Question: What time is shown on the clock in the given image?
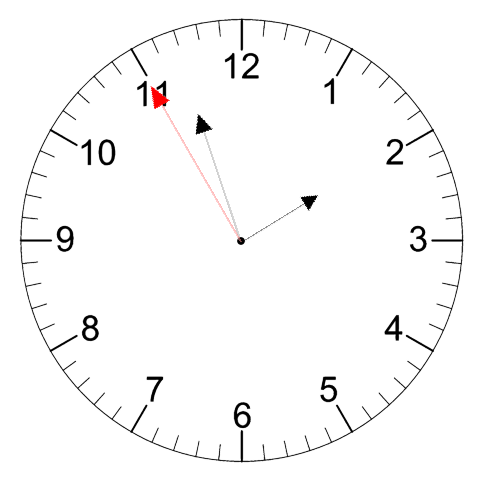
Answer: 01:56:55